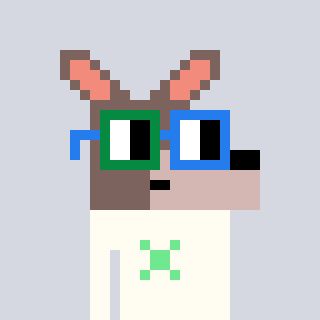
a pixel art character with square green and blue glasses, a kangaroo-shaped head and a grayscale-colored body on a cool background